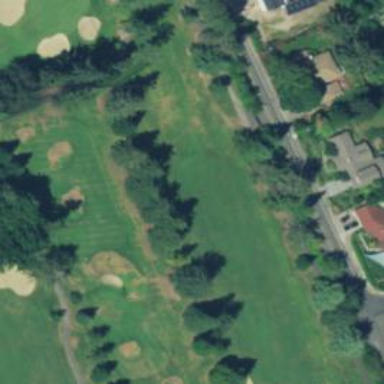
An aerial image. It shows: Golf hole.